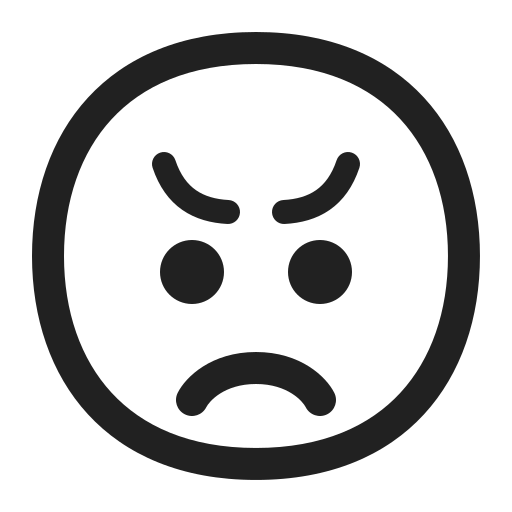
angry face high contrast